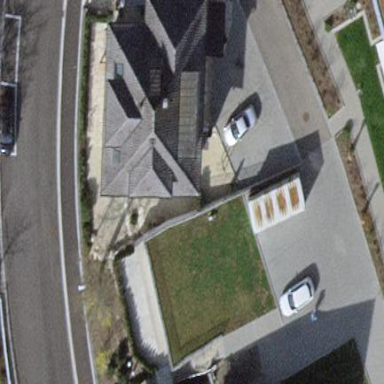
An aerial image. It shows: Detached building.